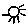
Label: sun